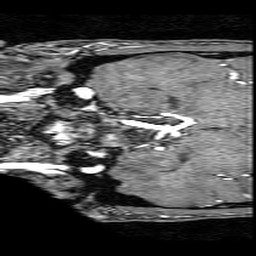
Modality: angio
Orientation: coronal
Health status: ill
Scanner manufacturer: philips
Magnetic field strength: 3 T
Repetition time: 0.01819 s
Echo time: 0.003379 s